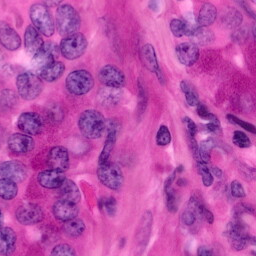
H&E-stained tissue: Pancreatic